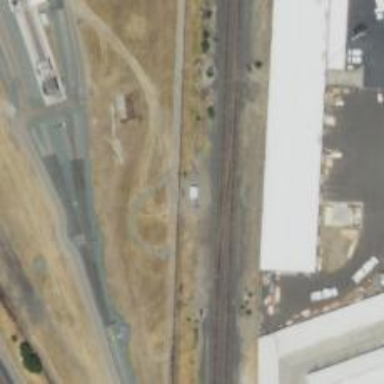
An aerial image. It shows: Railway crossover.